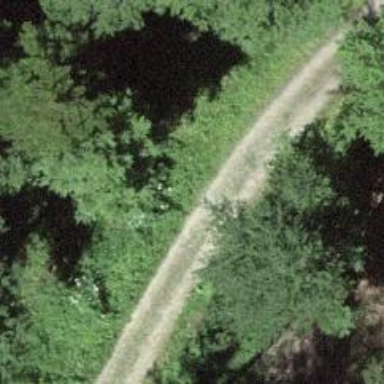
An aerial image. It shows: Track with grade 1 quality.